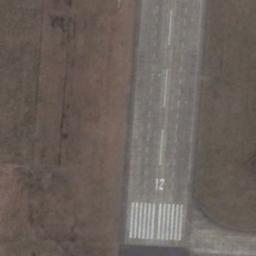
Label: runway